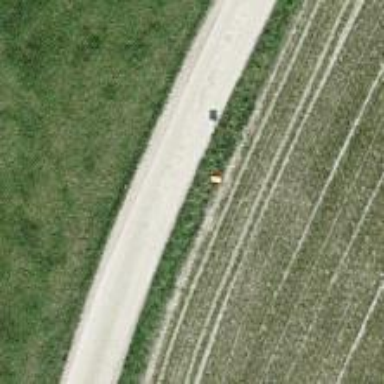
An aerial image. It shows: Pole with roofed pipeline marker.